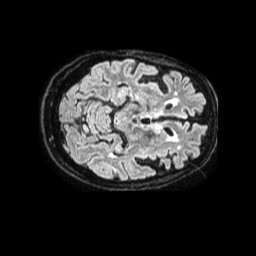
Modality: FLAIR
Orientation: axial
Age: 73
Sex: male
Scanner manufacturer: philips
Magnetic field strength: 1.5 T
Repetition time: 4.8 s
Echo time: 0.3383 s